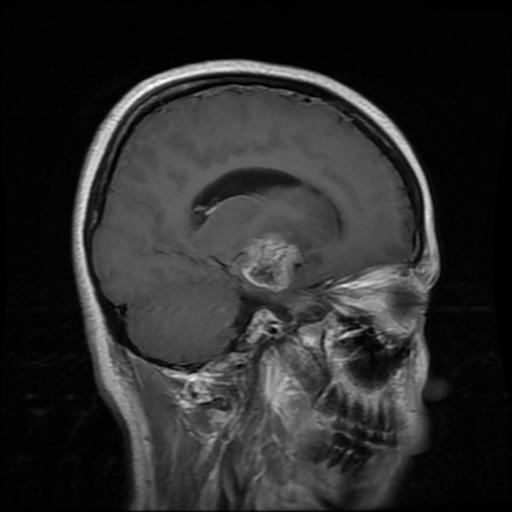
Label: glioma